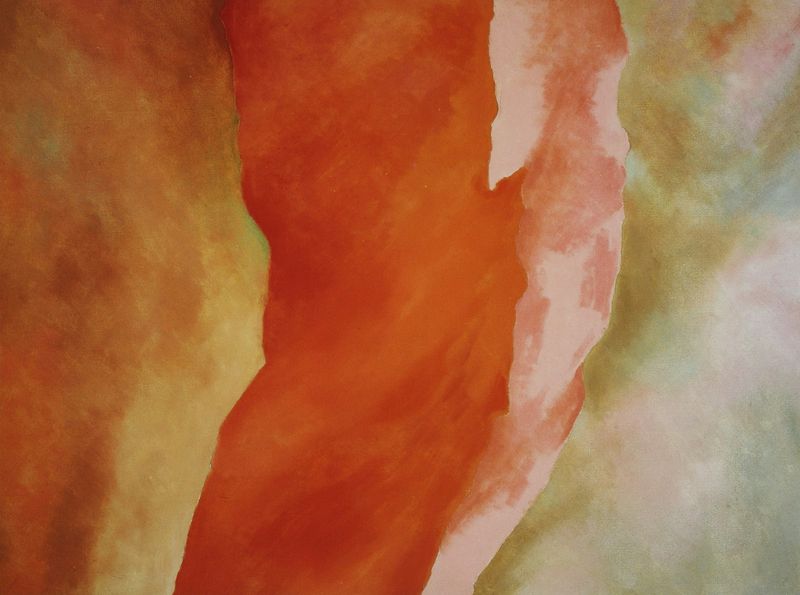
Titel: It was Red and Pink
Künstler: Georgia O'Keeffe
Standort: Milwaukee (WI)
Institution: Milwaukee Art Museum
Schlagwörter: gemälde, wasser, weiß, aquarell, gelb, grün, ocker, braun, bunt, hell, licht, orange, pastell, rot, beige, malerei, band, rosa, abstrakt, flächen, farbe, wasserfarbe, duktus, pink, farbflächen, pinsel, lasierend, o'eeffe